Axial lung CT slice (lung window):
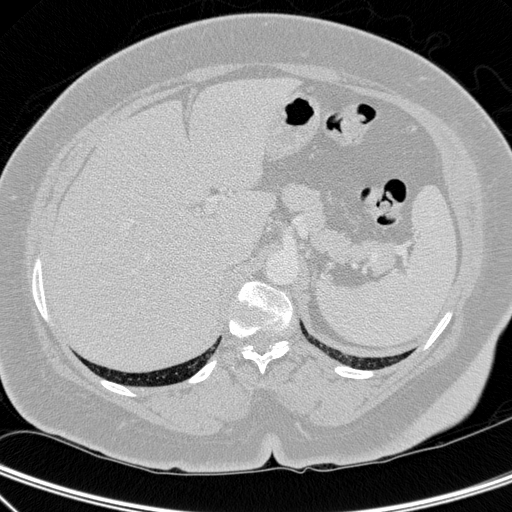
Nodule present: no